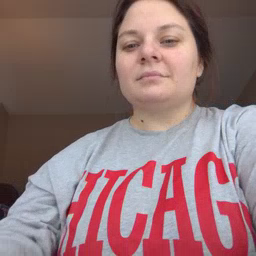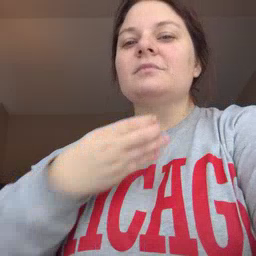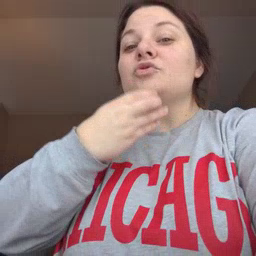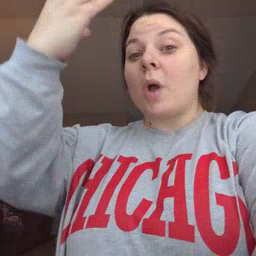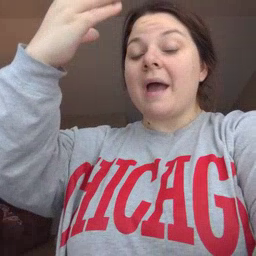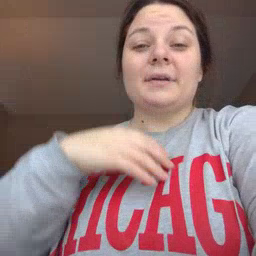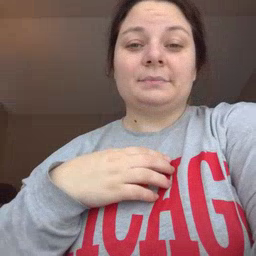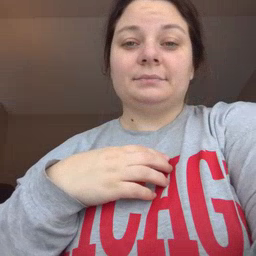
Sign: giraffe